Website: home-depot
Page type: cross-sells
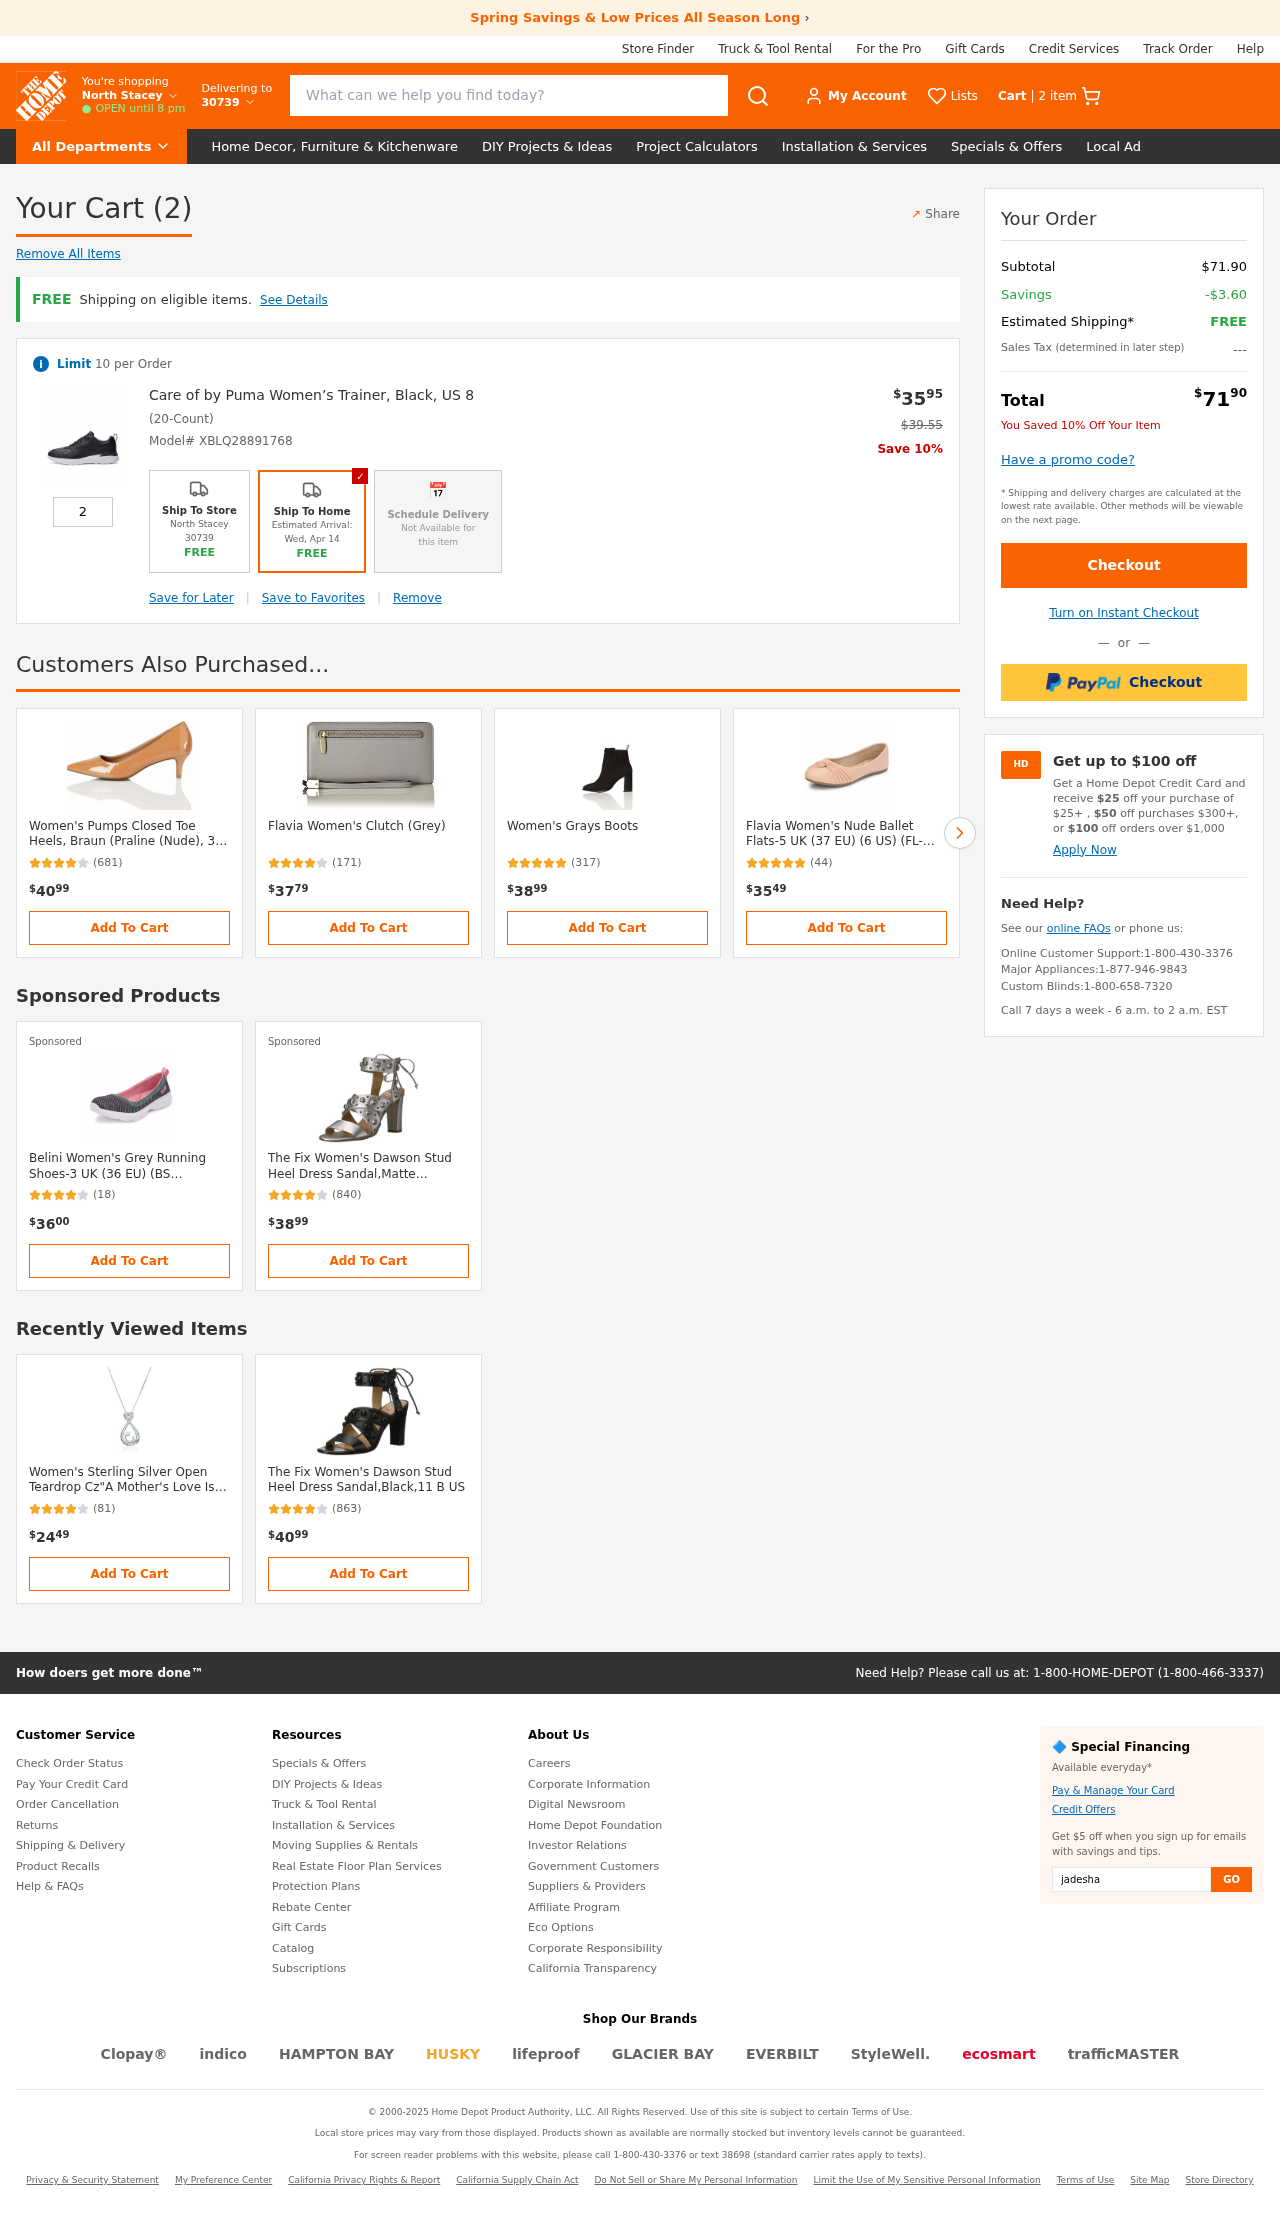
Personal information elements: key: PII_LOCATION1_CITY
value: North Stacey
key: PII_POSTCODE
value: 30739
Product elements: key: PRODUCT1_NAME
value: Care of by Puma Women’s Trainer, Black, US 8
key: PRODUCT1_PRICE
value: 35.95
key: PRODUCT1_QUANTITY
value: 2
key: PRODUCT1_ORIGINAL_PRICE
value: $39.55
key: PRODUCT2_NAME
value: Women's Pumps Closed Toe Heels, Braun (Praline (Nude), 3.5 UK
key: PRODUCT2_NUM_RATINGS
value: (681)
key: PRODUCT2_PRICE
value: $4099
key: PRODUCT3_NAME
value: Flavia Women's Clutch (Grey)
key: PRODUCT3_NUM_RATINGS
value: (171)
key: PRODUCT3_PRICE
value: $3779
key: PRODUCT4_NAME
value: Women's Grays Boots
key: PRODUCT4_NUM_RATINGS
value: (317)
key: PRODUCT4_PRICE
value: $3899
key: PRODUCT5_NAME
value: Flavia Women's Nude Ballet Flats-5 UK (37 EU) (6 US) (FL-94/NUD)
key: PRODUCT5_NUM_RATINGS
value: (44)
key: PRODUCT5_PRICE
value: $3549
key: PRODUCT6_NAME
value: Belini Women's Grey Running Shoes-3 UK (36 EU) (BS 124GREY3)
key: PRODUCT6_NUM_RATINGS
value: (18)
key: PRODUCT6_PRICE
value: $3600
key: PRODUCT7_NAME
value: The Fix Women's Dawson Stud Heel Dress Sandal,Matte Silver/Metallic,9 B US
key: PRODUCT7_NUM_RATINGS
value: (840)
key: PRODUCT7_PRICE
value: $3899
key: PRODUCT8_NAME
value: Women's Sterling Silver Open Teardrop Cz"A Mother's Love Is Forever" Pendant Necklace, 18"
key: PRODUCT8_NUM_RATINGS
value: (81)
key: PRODUCT8_PRICE
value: $2449
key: PRODUCT9_NAME
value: The Fix Women's Dawson Stud Heel Dress Sandal,Black,11 B US
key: PRODUCT9_NUM_RATINGS
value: (863)
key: PRODUCT9_PRICE
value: $4099
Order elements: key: ORDER_NUM_ITEMS
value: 2 item
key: ORDER_NUM_ITEMS
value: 2
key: ORDER_SKU
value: Model# XBLQ28891768
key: ORDER_SUBTOTAL
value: $71.90
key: ORDER_SAVINGS
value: -$3.60
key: ORDER_TOTAL
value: $7190
Search elements: key: HEADER_SEARCH
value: What can we help you find today?